Question: I am developing an application in which i want to show time picker to set a time for reminder. Right now I am able to show a time-picker using preference screen like this
'''
<org.example.android.TimePreference
android:defaultValue="12:00"
android:key="check_time"
android:summary="Set your desired time for check"
android:title="Check time" />
'''
'TimePreference.java' file is inherited from this <URL> link. But I want to show this on button click in particular activity and set it values in 'EditText' or in 'TextView'. I don't want to use preferences.
So, I want to make the layout of this screen like below image.

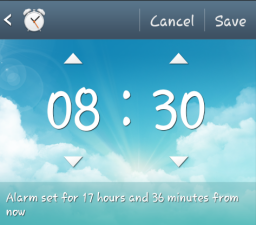
Answer: Please have a look at this tutorial . you will get the project over there .
<URL>
have a look at this example number picker.. like this you can change it into for time picker.
<URL>